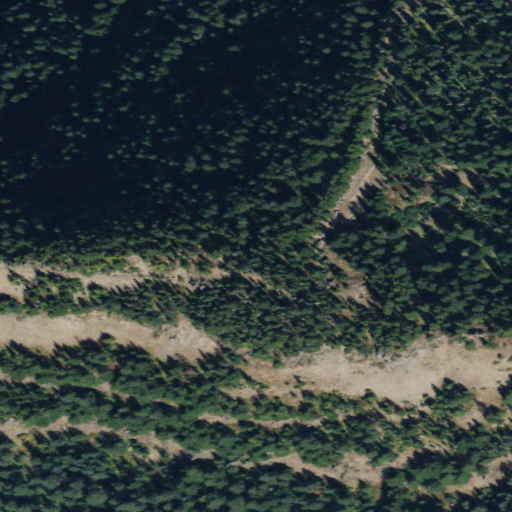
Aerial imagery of mountain in Washington named Horseshoe Point containing evergreen forest and shrub